Field crop: maize
Growth stage: 2
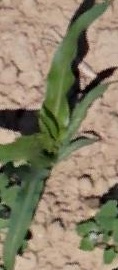
Species: maize